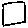
Label: square